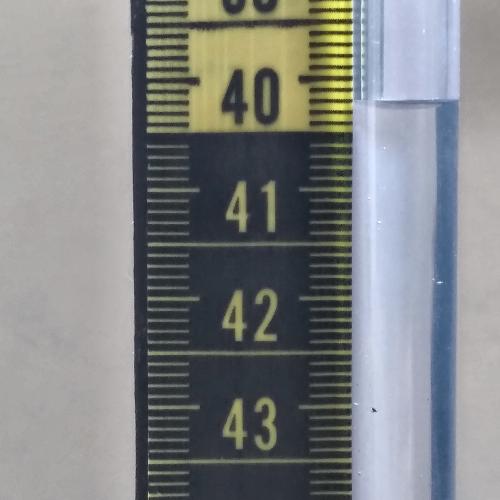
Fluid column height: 40.2 cm